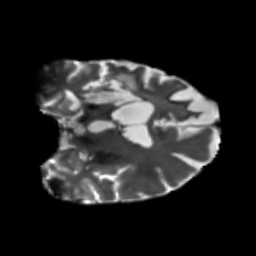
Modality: T2w
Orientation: coronal
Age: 58
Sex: male
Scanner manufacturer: siemens
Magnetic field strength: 3 T
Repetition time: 5.47 s
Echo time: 0.0854 s